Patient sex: M
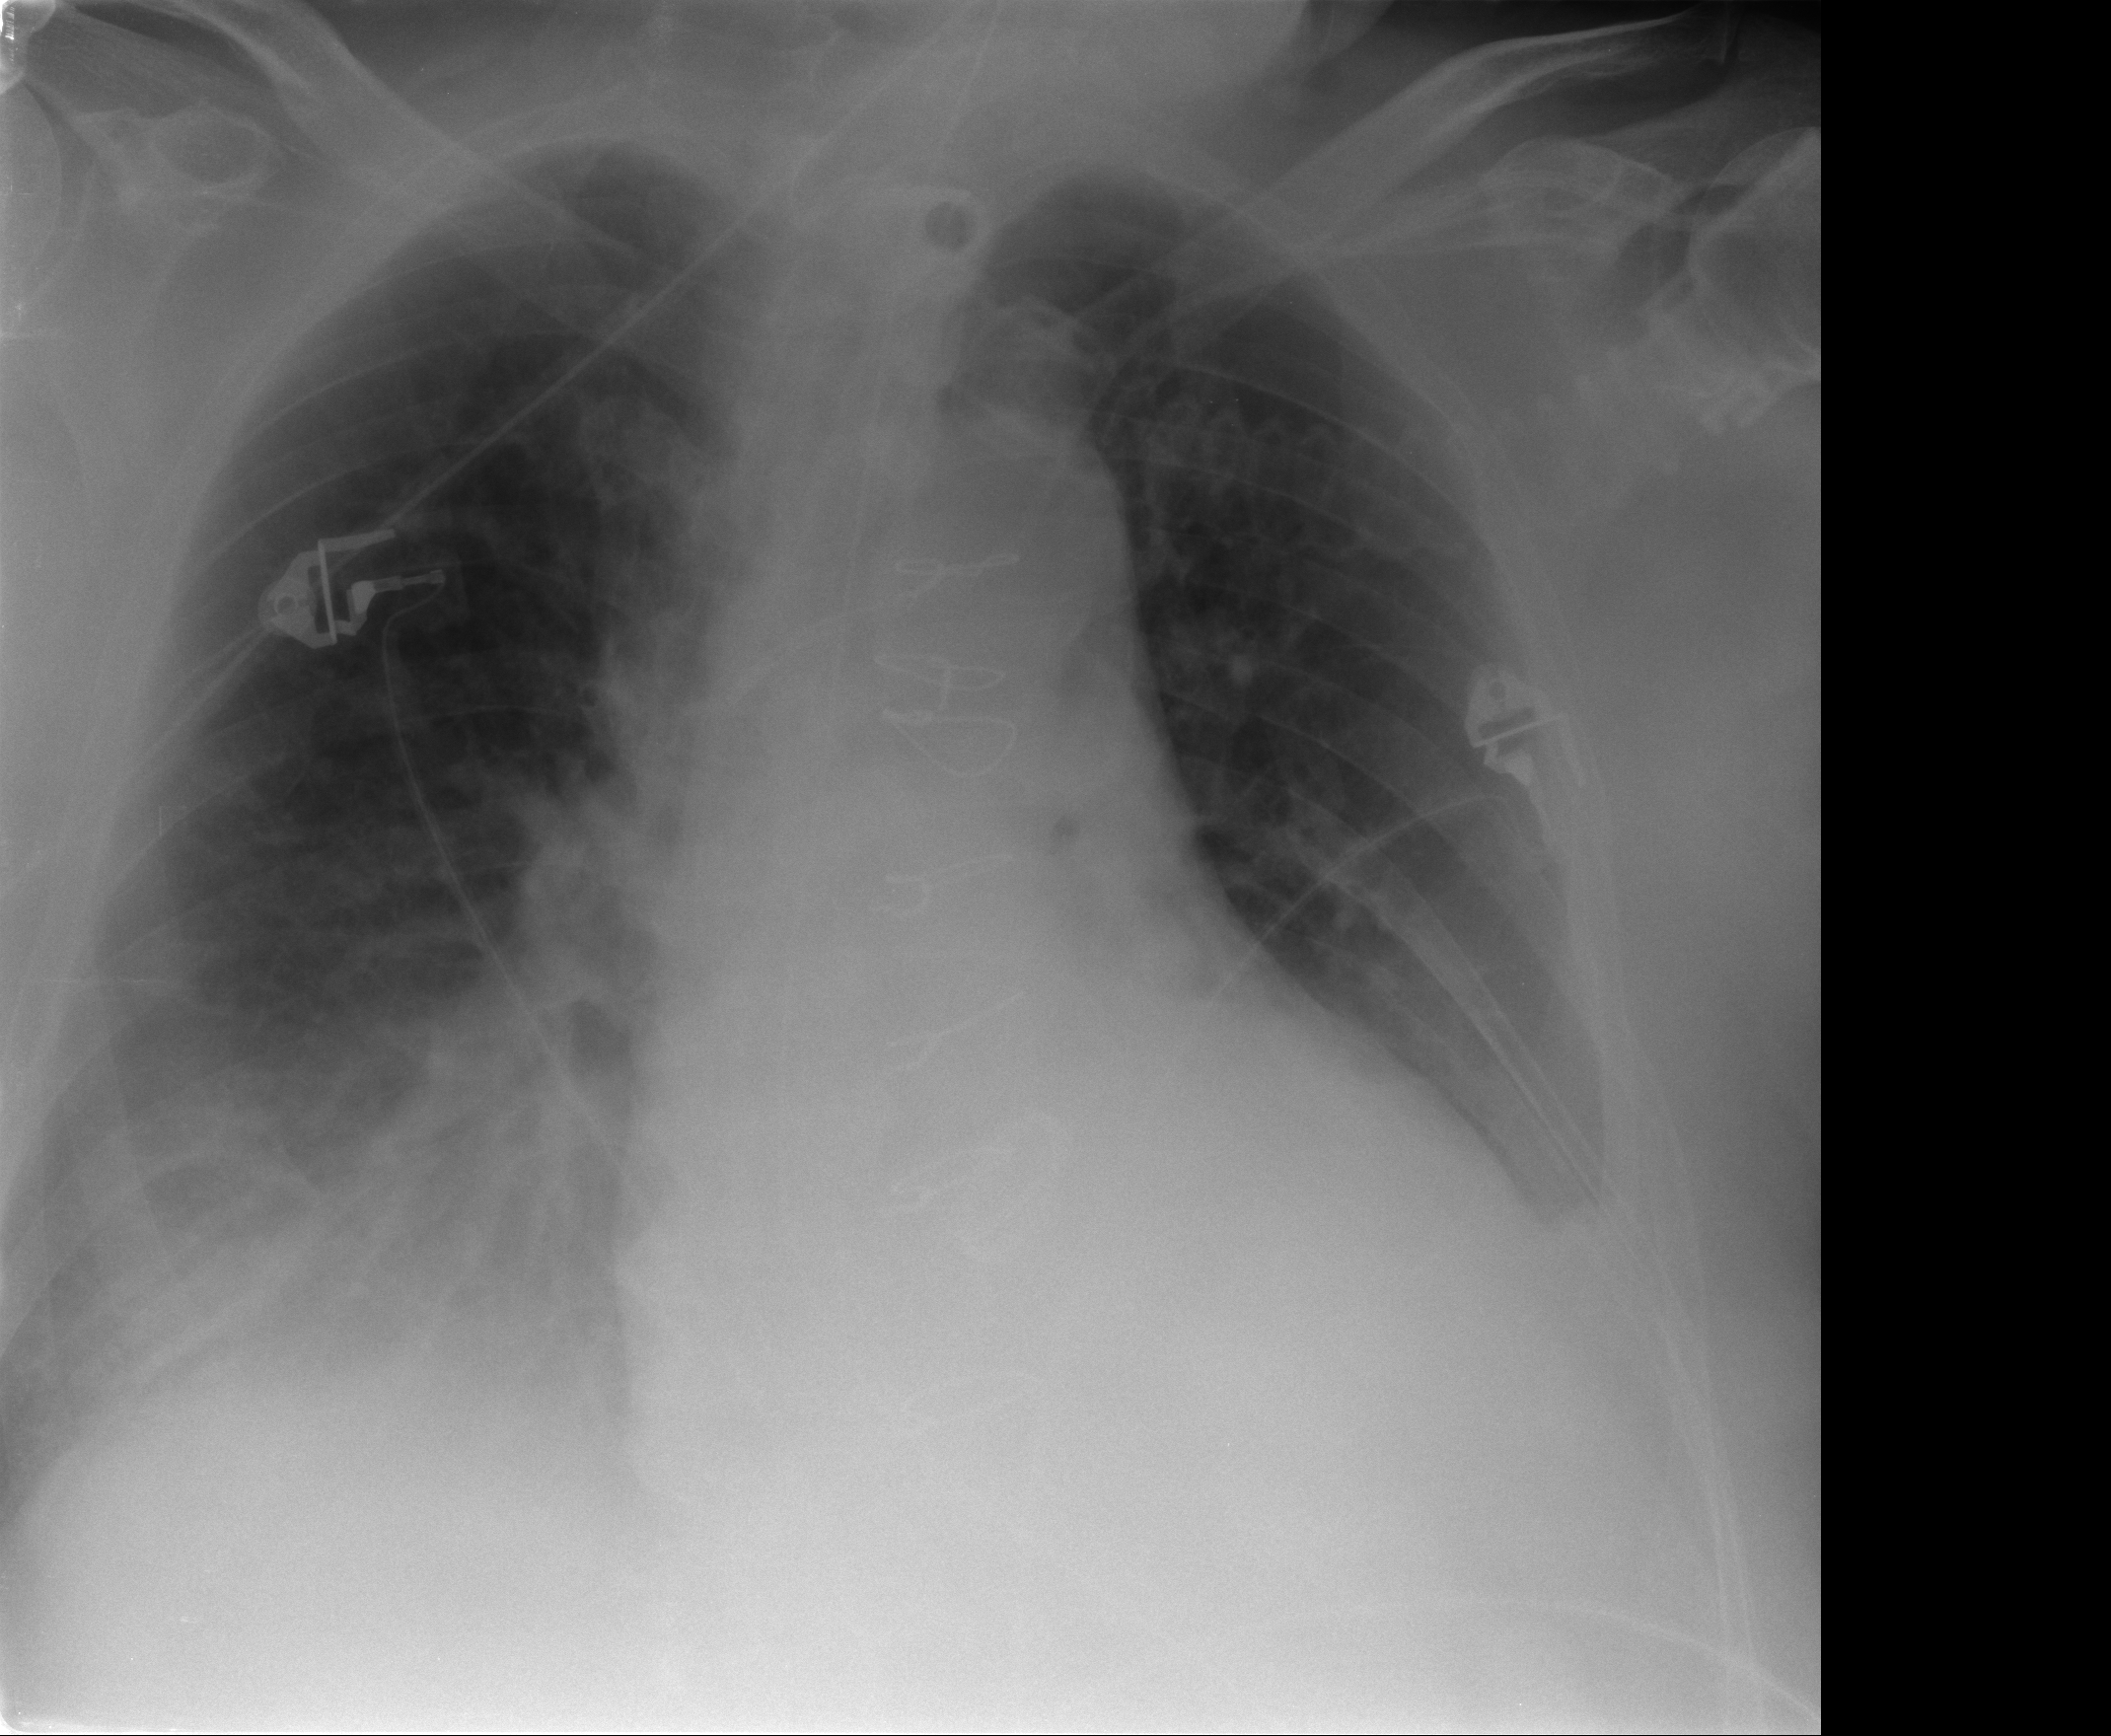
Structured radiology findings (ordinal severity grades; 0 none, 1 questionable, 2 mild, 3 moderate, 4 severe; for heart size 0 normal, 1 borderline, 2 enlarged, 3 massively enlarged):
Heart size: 2
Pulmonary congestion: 0
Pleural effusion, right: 2
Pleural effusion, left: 1
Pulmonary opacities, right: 0
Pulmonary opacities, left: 0
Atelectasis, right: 3
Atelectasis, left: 1